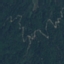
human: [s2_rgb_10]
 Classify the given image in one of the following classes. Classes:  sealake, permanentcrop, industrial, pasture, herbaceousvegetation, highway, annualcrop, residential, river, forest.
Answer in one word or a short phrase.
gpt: Forest